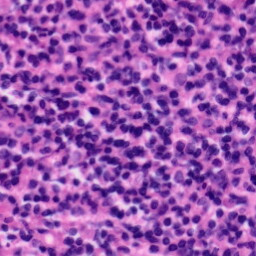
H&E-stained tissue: Tonsil